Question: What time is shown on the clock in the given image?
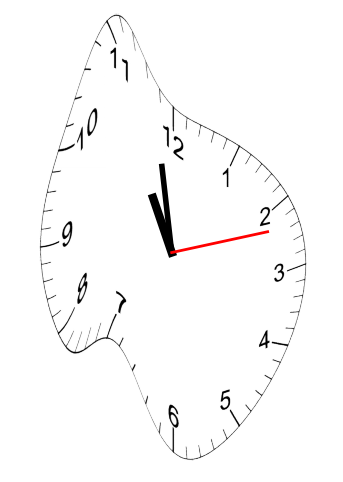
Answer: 10:58:12